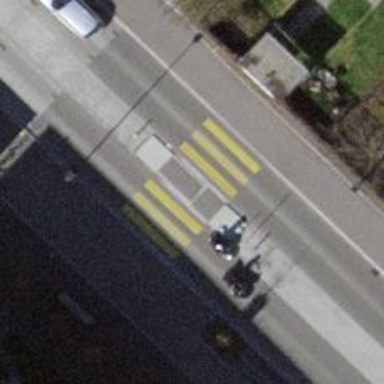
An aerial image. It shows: Marked crossing with pedestrian island.